Question: how do I make a container like this?

I've tried this button the caption has spaces on the top and down
'''
.container {
border: 2px solid black;
}
.container img {
display: block;
margin-left: auto;
margin-right: auto;
width: 65%;
}
.container div {
width: 100%;
border-bottom: 2px solid black;
padding-bottom: 1px;
}
'''
'''
<div class="container"><img src="https://i.stack.imgur.com/KTKb6.png"><div></div><p>caption here</p></div>
'''
is there anyway to remove the spaces?
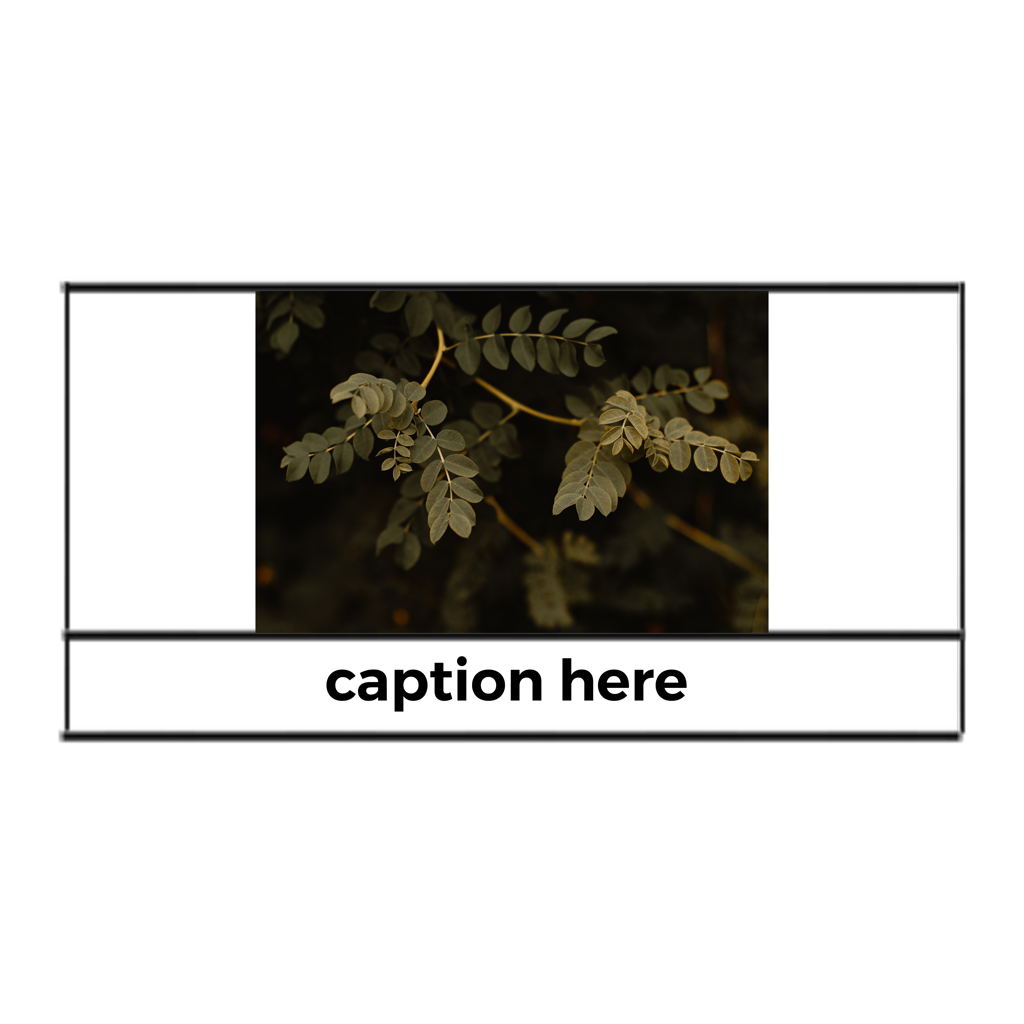
Answer: Is this what you're looking for?
'''
*{
box-sizing: border-box;
}
.container{
width: 50%;
border: 10px solid black;
justify-content: center;
flex-direction: column;
}
.image > img{
width: 100%;
vertical-align: middle;
}
.caption{
display: flex;
justify-content: center;
border-top: 10px solid black;
}
'''
'''
<div class="container">
<div class="image"><img src="https://cdn.pixabay.com/photo/2015/04/19/08/32/marguerite-729510__340.jpg" alt=""></div>
<div class="caption"><h2>CAPTION HERE</h2></div>
</div>
'''